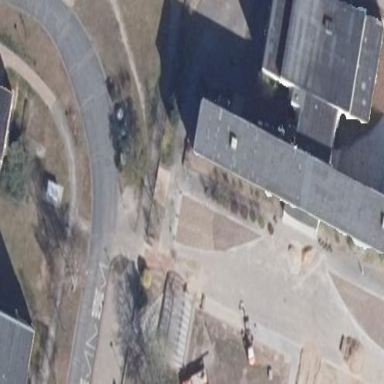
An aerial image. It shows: School building or complex.